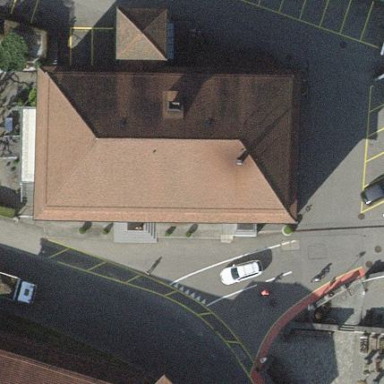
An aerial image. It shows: Building that houses restaurant.